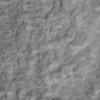
Label: not_dusty